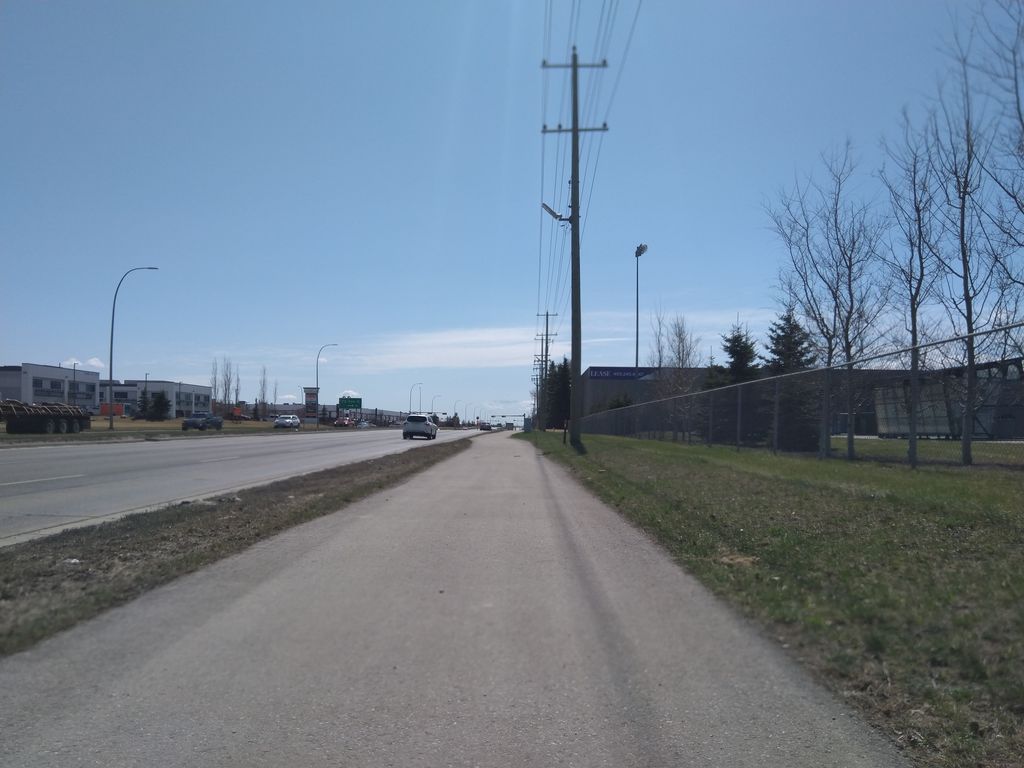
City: calgary